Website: walmart
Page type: customer-info-address
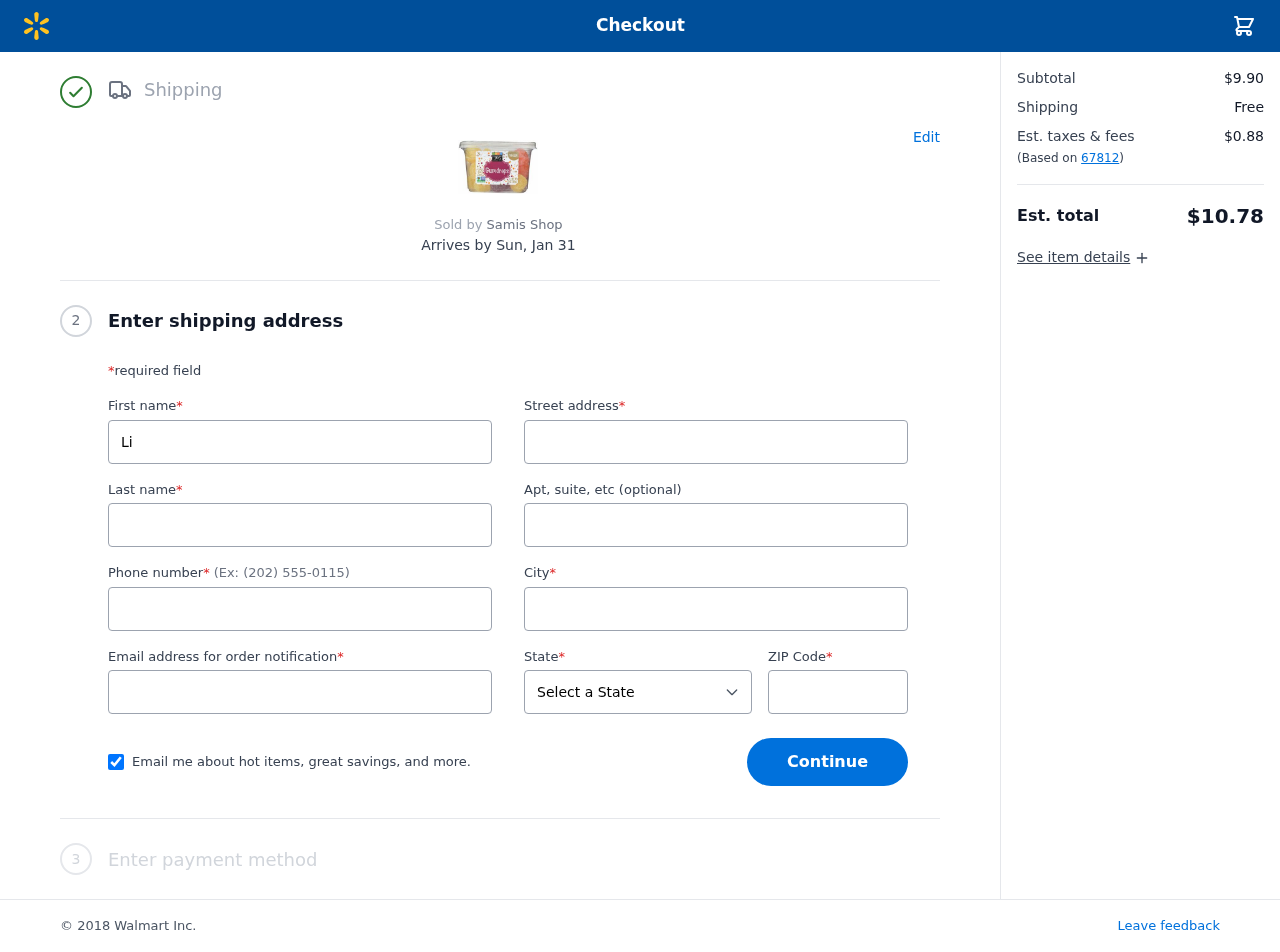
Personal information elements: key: PII_CITY
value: Jamesberg
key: PII_EMAIL
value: lindaford@gmail.com
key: PII_FIRSTNAME
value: Linda
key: PII_LASTNAME
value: Ford
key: PII_PHONE
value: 8889389928
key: PII_POSTCODE
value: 67812
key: PII_STATE
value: VI
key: PII_STREET
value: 798 Tonya Loaf Suite 123
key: PII_STREET2
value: Apt. 639
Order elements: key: ORDER_DELIVERY_DATE
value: Sun, Jan 31
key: ORDER_SUBTOTAL
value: $9.90
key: ORDER_SHIPPING_COST
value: Free
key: ORDER_TAX
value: $0.88
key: ORDER_TOTAL
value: $10.78